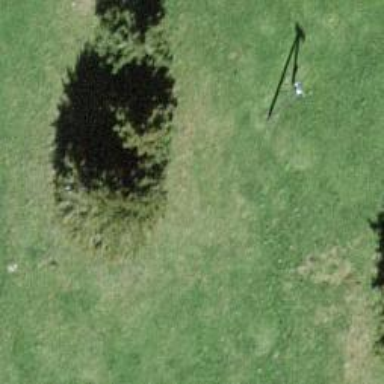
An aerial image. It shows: Needle-leaved tree in its natural environment.